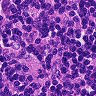
Metastatic tissue present: no